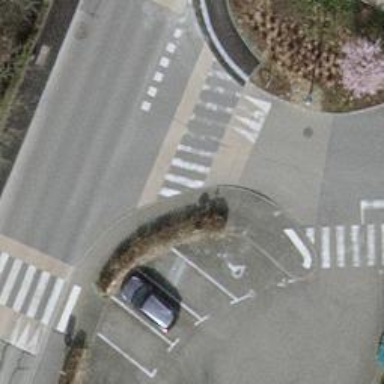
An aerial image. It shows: Uncontrolled zebra crossing on the road.